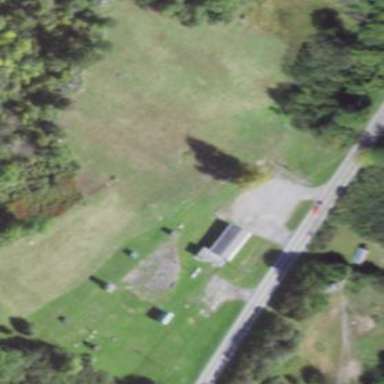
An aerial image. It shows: Grassy pitch designated for shooting sports.